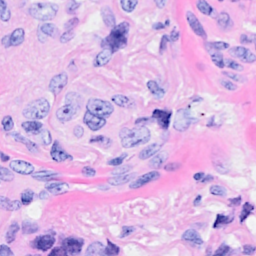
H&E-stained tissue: Breast